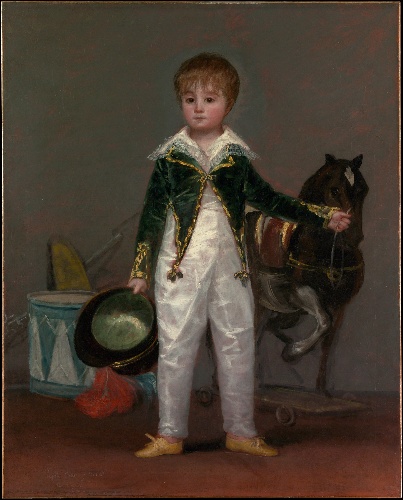
Title: José Costa y Bonells (died l870), Called Pepito
Artist: Goya (Francisco de Goya y Lucientes)
Artist bio: Spanish, Fuendetodos 1746–1828 Bordeaux
Date: ca. 1810
Object type: Painting
Classification: Paintings
Medium: Oil on canvas
Dimensions: 41 3/8  x 33 1/4 in. (105.1 x 84.5 cm)
Department: European Paintings
Credit line: Gift of Countess Bismarck, 1961
Accession year: 1961
Repository: Metropolitan Museum of Art, New York, NY
Tags: Toys|Boys|Portraits|Drums|Horses